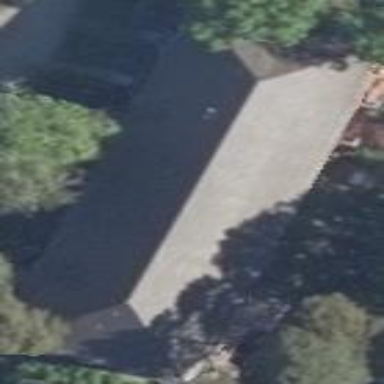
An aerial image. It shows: Terrace building with hipped black roof.